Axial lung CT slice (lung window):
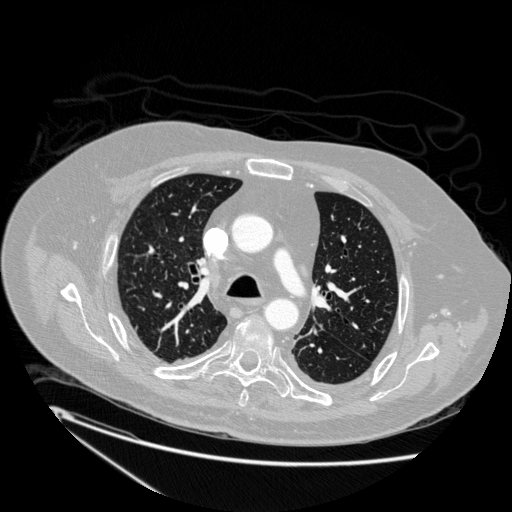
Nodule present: no